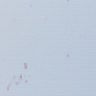
Metastatic tissue present: no